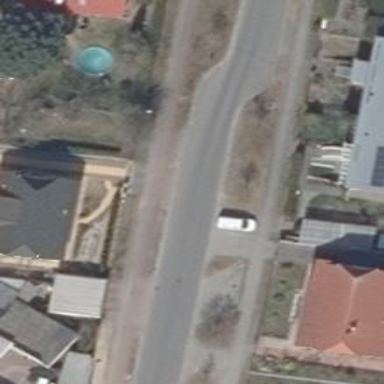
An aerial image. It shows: Residential road with asphalt surface. It has separate sidewalks on both sides.